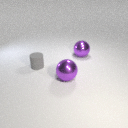
large purple metal sphere behind large purple metal sphere